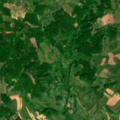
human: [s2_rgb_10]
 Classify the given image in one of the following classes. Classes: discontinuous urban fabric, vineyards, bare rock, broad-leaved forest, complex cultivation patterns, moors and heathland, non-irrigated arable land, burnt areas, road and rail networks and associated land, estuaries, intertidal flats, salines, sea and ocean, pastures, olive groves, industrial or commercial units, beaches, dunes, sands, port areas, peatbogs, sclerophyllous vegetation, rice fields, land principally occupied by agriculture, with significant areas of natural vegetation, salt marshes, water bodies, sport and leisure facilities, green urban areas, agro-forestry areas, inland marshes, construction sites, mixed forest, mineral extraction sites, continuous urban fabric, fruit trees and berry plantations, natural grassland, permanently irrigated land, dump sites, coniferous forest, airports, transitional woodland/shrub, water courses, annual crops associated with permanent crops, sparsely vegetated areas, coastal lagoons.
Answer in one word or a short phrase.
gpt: complex cultivation patterns, broad-leaved forest